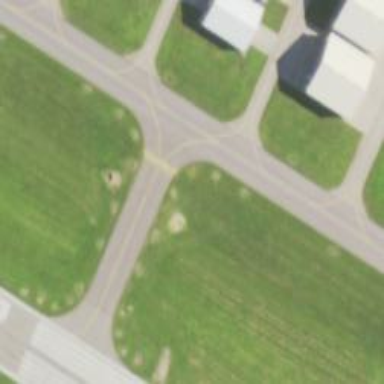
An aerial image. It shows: View of taxiway at the airport.